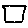
Label: square